Question: I have installed the IDE Delphi 10.4 recently, and when i opened the work project, the color of the form wasn't the same as setted in the palette. This is hapenning in every project, even in the one news projects or forms.
Someone already experienced this? How can i fix?
*In FireMonkey projects, the color is setted normally.

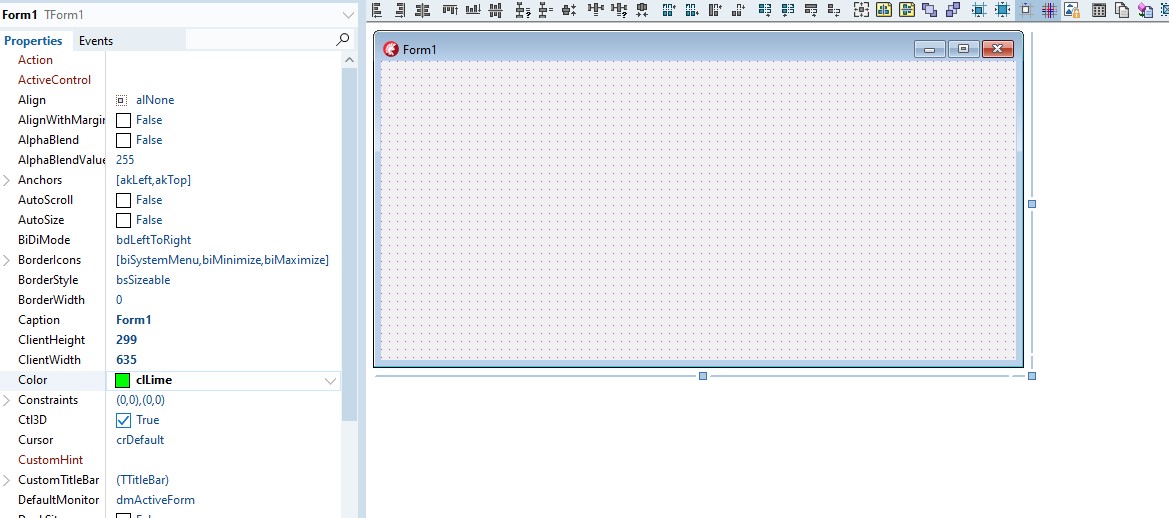
Answer: I installed the patches 1, 2 and 3 from GetIt Package Manager. And the color in the form at design time is working perfectly.